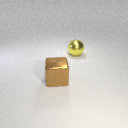
large yellow metal sphere to the right of large brown metal cube